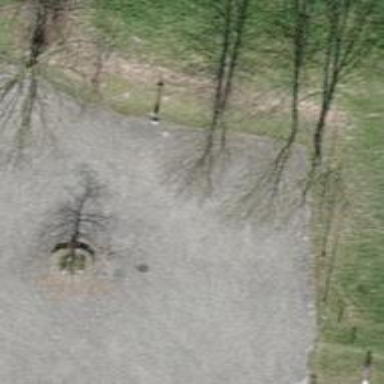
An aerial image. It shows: Parking area with surface.